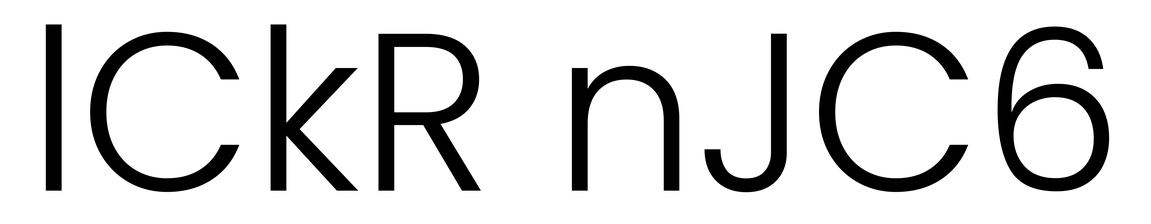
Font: Poppins-Light